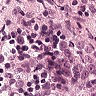
Metastatic tissue present: yes